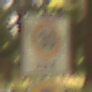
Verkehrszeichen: BeginnZone30
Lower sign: AbsolutesHalteverbot
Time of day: Midday
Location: Outdoor (Nature)
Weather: PartlyCloudy
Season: NotSpecified
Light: Natural